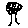
Label: tree